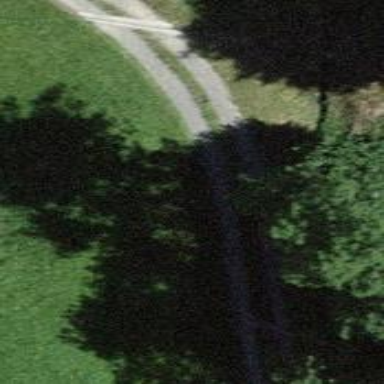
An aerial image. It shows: Unpaved track with grade1 quality.